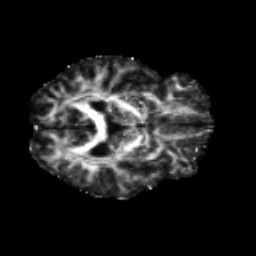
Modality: FA
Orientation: axial
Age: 32
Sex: male
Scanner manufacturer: siemens
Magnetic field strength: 3 T
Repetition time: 8.8 s
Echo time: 0.085 s